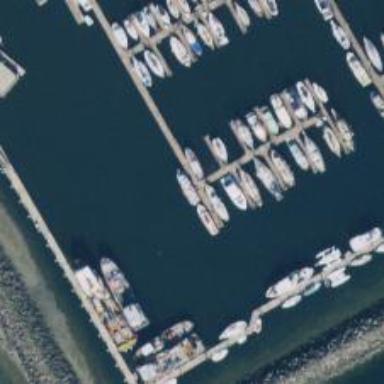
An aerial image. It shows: Man-made pier.